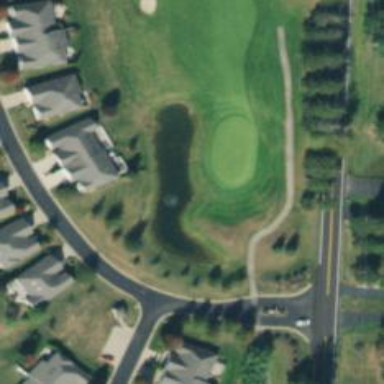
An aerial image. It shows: Golf hole.